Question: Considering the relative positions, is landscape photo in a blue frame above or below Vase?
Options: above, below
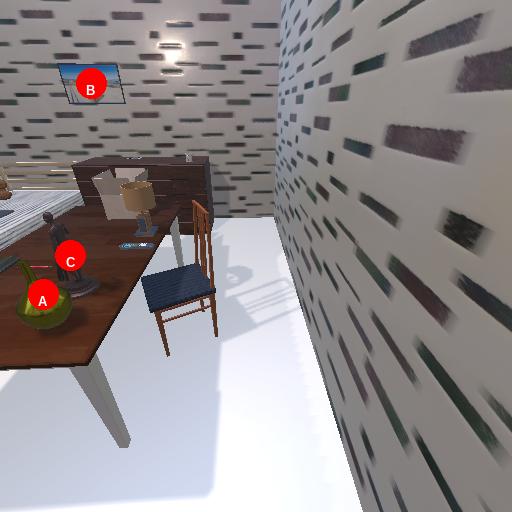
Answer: above